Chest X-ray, PA view. Patient: 69 years old, sex M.
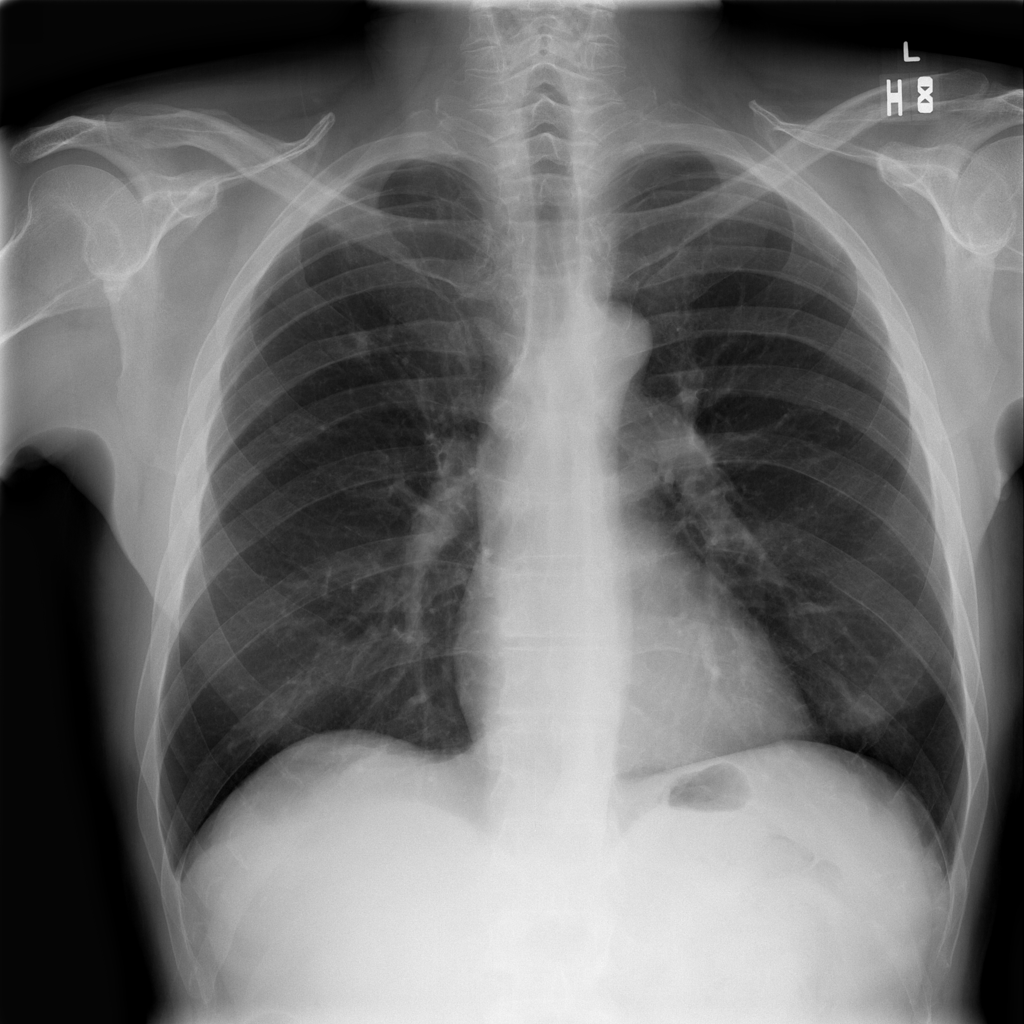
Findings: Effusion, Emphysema